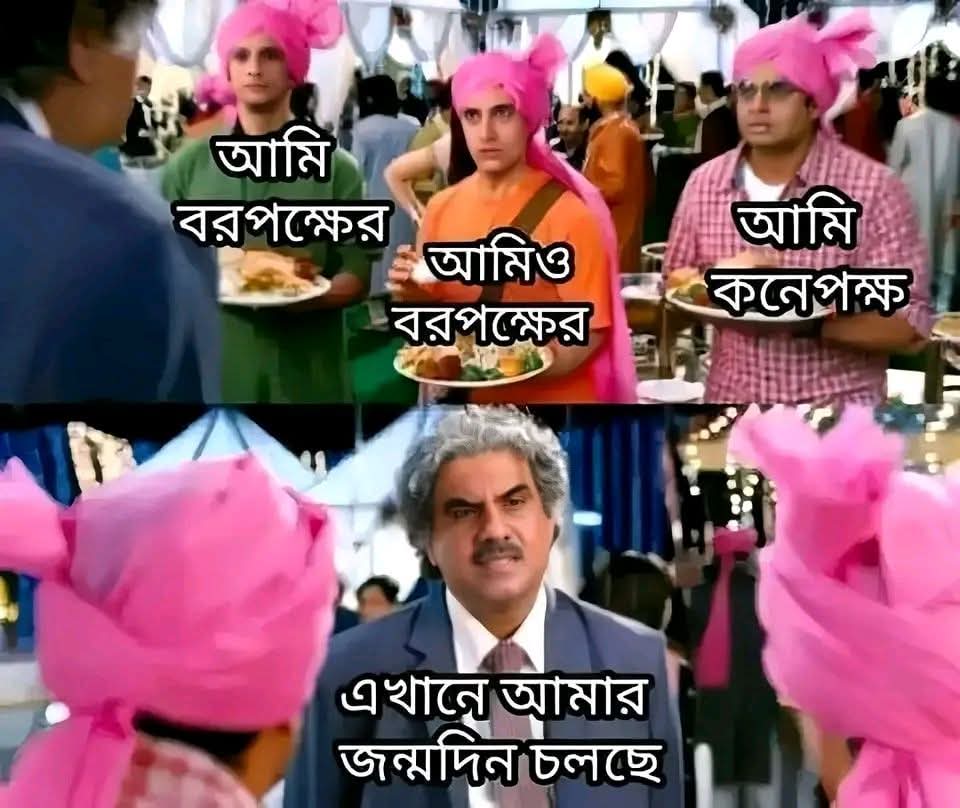
Text: আমি বরপক্ষের
আমিও বরপক্ষের
আমি কনেপক্ষ
এখানে আমার জন্মদিন চলছে
Label: Non Hate